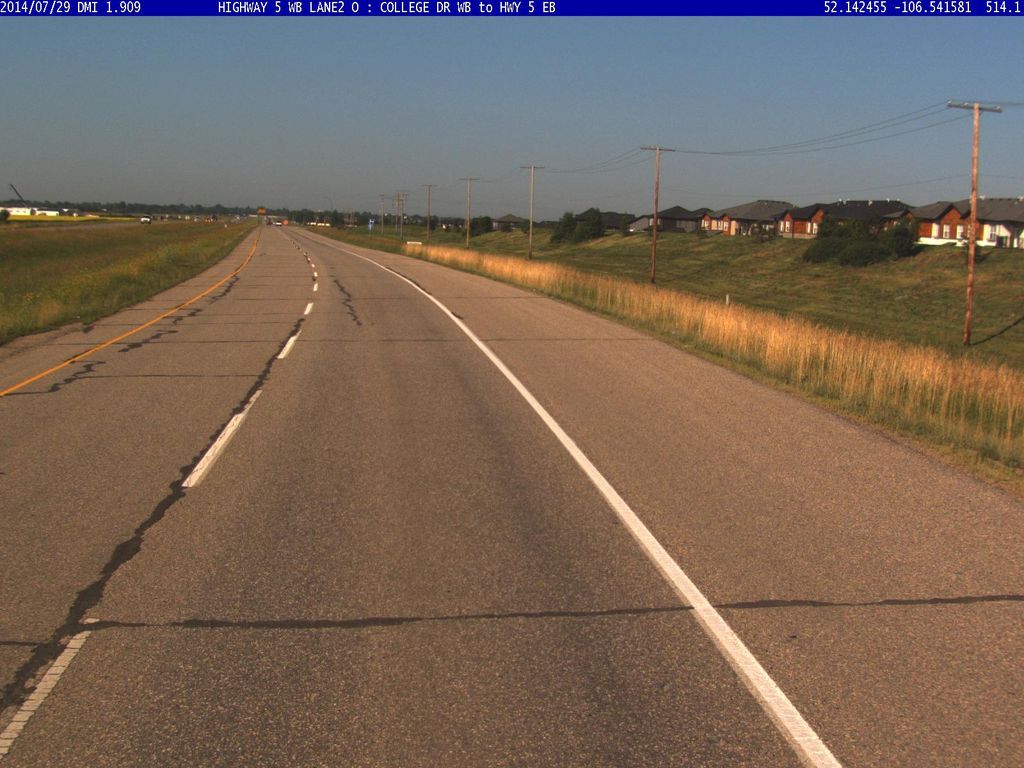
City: saskatoon